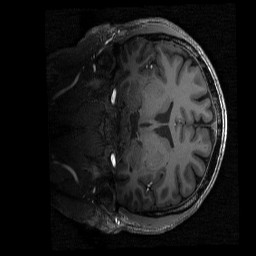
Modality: T1w
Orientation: coronal
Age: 42
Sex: male